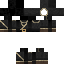
A male human skin with dark skin, wearing brown long hair dressed in a black hoodie and black pants, featuring a closed mouth.